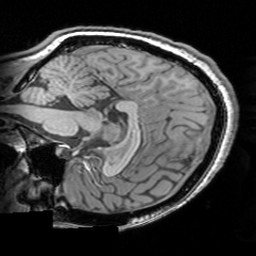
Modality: T1w
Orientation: sagittal
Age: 30
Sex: female
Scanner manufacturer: siemens
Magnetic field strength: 3 T
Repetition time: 1.63 s
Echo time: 0.00311 s